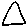
Label: triangle